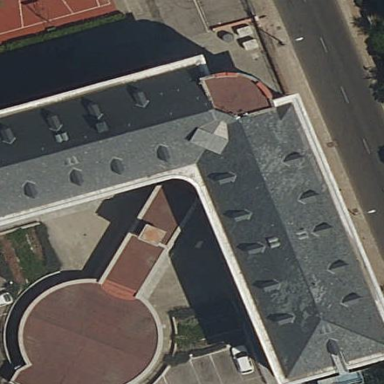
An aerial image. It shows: Dormitory building.